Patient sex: M
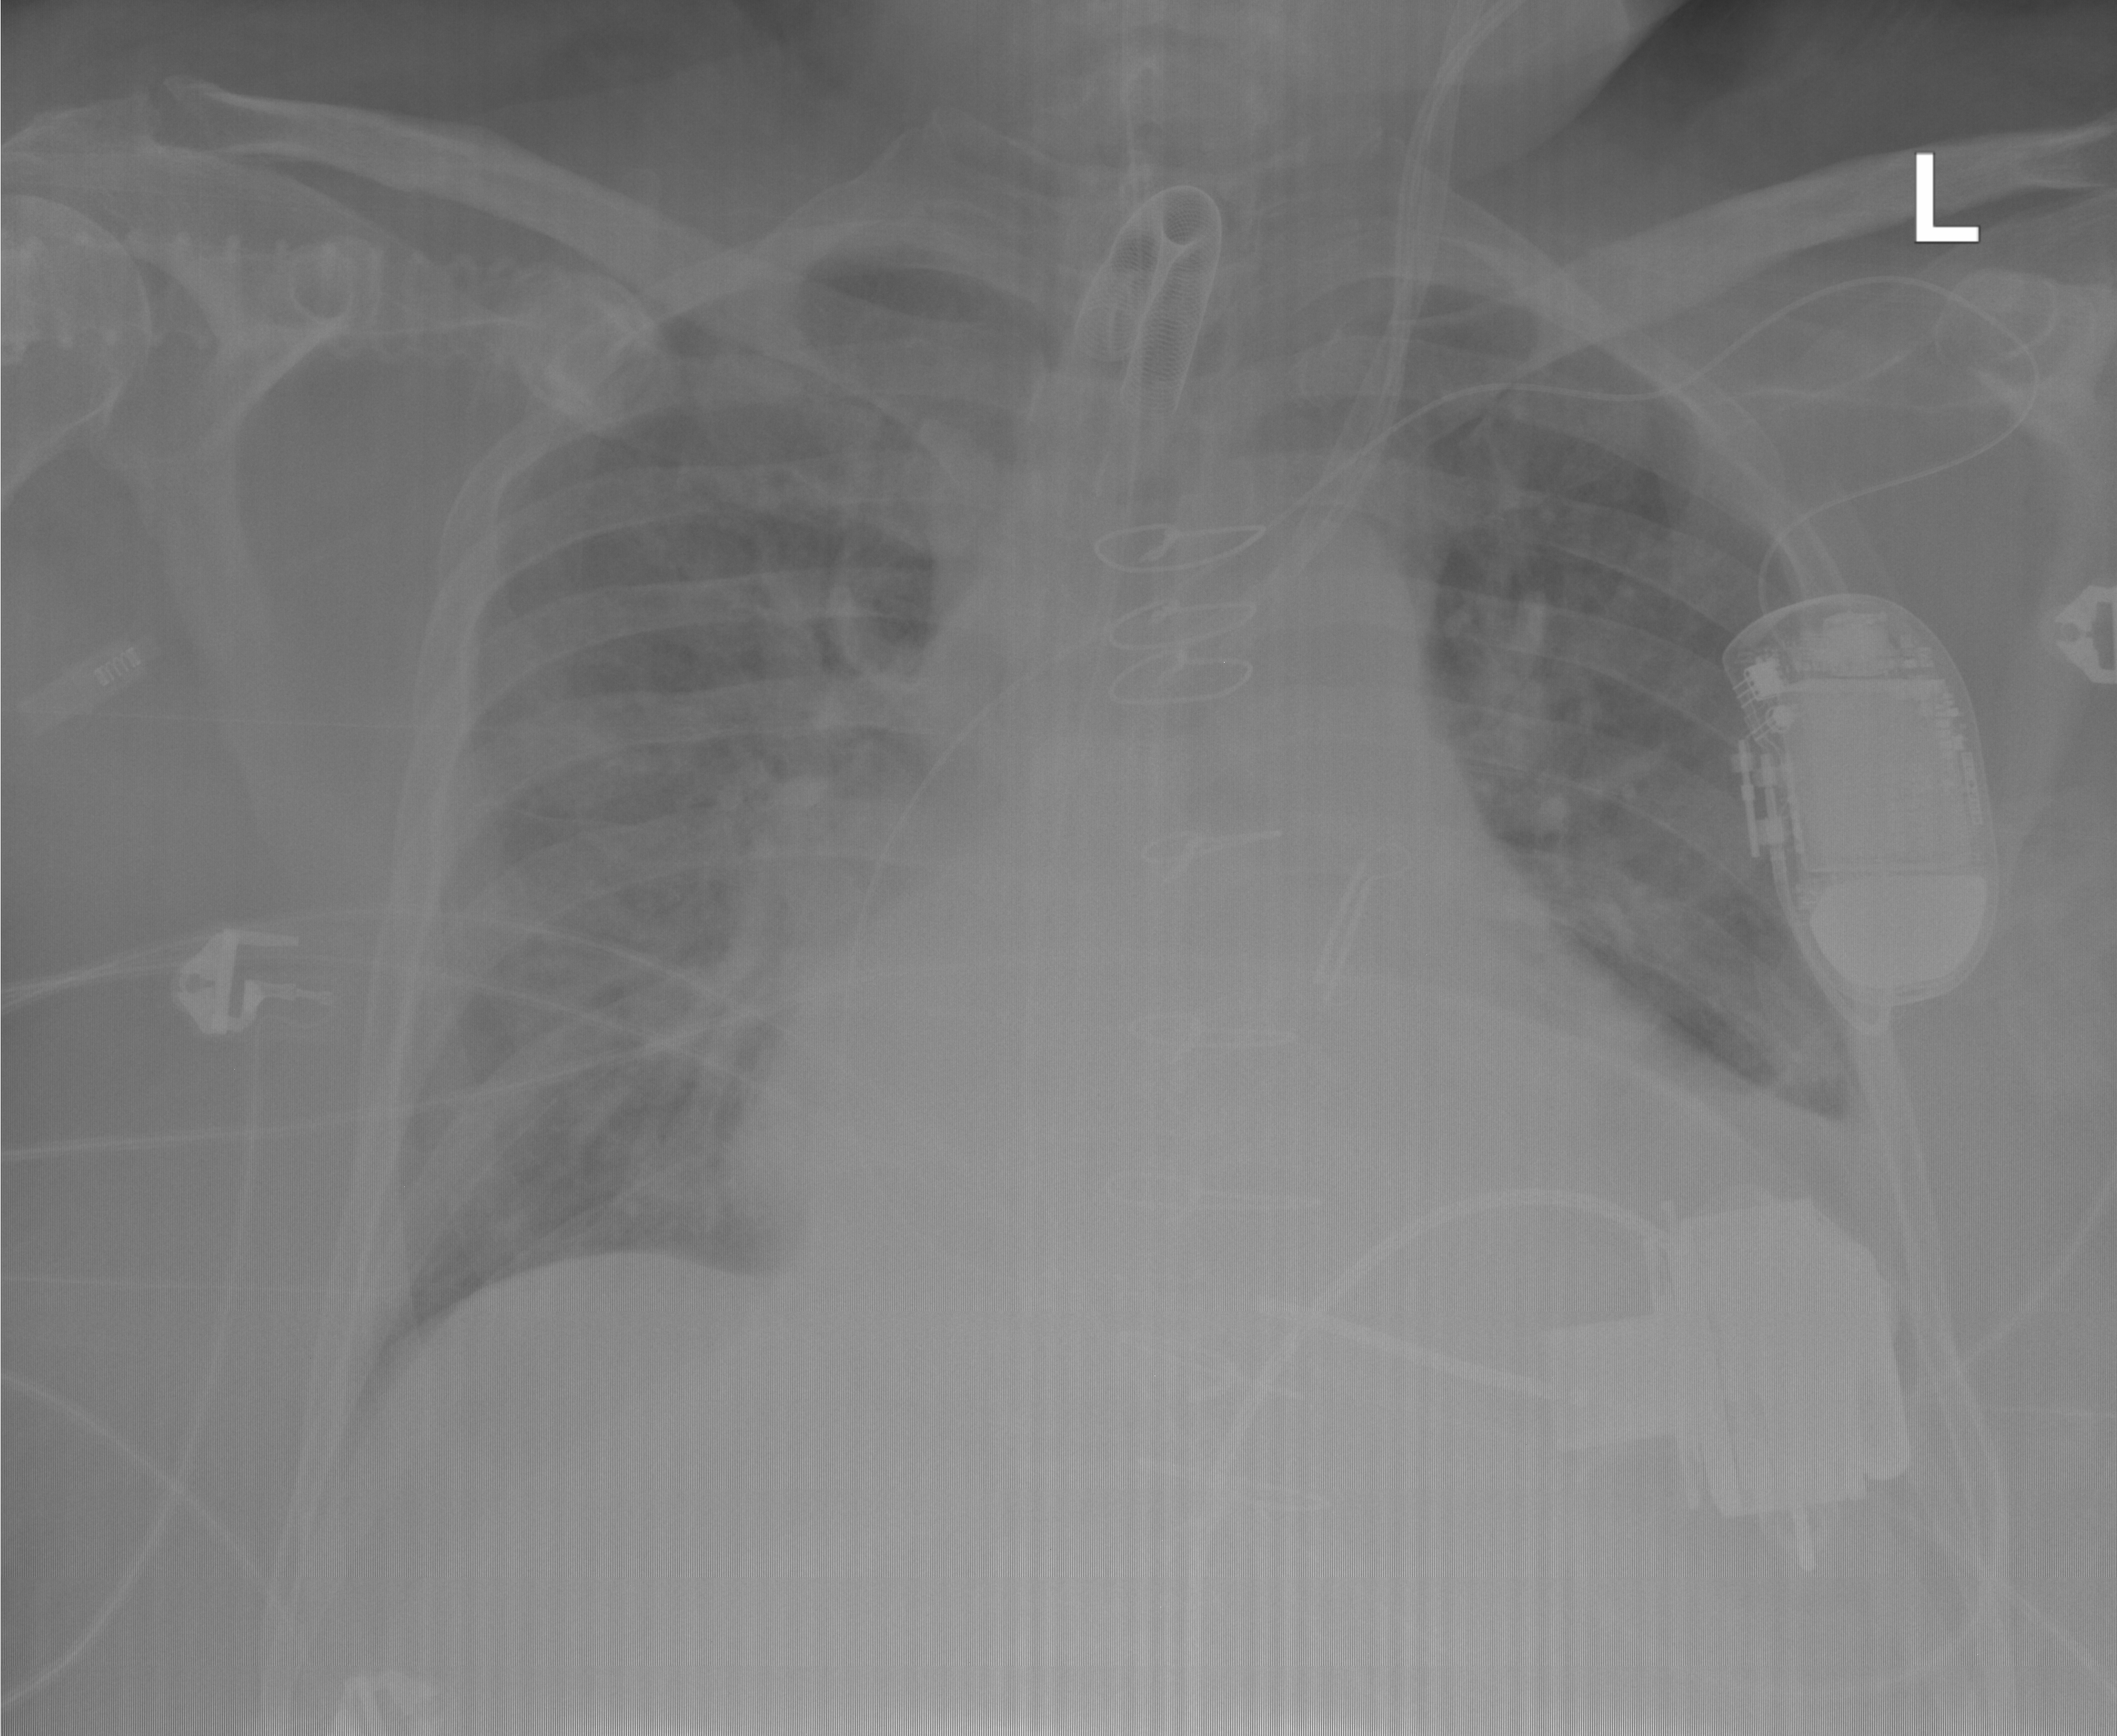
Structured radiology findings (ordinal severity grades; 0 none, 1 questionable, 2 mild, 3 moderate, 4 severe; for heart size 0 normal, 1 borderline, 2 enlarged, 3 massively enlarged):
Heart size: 2
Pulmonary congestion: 2
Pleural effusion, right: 0
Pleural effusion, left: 0
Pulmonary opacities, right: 2
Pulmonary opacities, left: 2
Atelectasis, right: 2
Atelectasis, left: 0